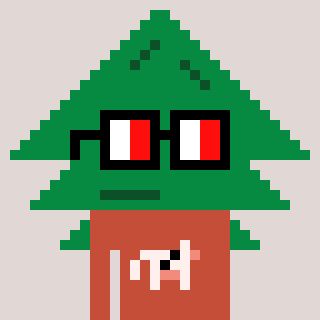
a pixel art character with square glasses with black frames and red eyes, a fir-shaped head and a rust-colored body on a warm background